Question: I have the following unit test:
'''
open System
open System.Collections.Generic
open Microsoft.VisualStudio.TestTools.UnitTesting
[<TestClass>]
type Test_Spectra () =
let standard = new Standard1()
[<TestMethod>]
member x.LightTransmittance () =
let input = Test_Spectra.TestSprectra1
let expected = 0.32728222797751
let actual = standard.LightTransmittance(input)
Assert.AreEqual(expected, actual)
'''
When I run the unit test it fails, however the values for 'expected' and 'actual' are equal:

Expected and Actual are inferred as a float and double respectively, but I was under the impression that float is simply shorthand for double.
Is there any explanation for this?
As per @Gustavo's comment, I have changed the final line to:
'''
Assert.AreEqual(expected, actual, 0.000000000000001)
'''
and the test passes.
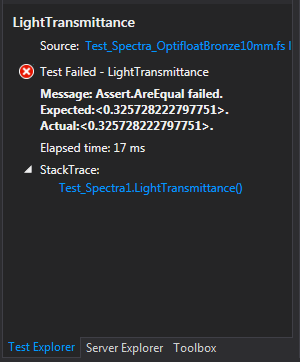
Answer: Equality for floating point values is tricky since a small rounding difference will be enough to result in an inequality.
Using equality for comparing two floats in your code is generally a bad idea when at least one of those numbers come from calculations. The same applies for unit tests.
What you usually do is define what is your tolerance and use comparison, instead of equality.
'''
let input = Test_Spectra.TestSprectra1
let expected = 0.32728222797751
let actual = standard.LightTransmittance(input)
let tolerance = 0.000000000000001
Assert.AreEqual(expected, actual, tolerance)
'''